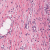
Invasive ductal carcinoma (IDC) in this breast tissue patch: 0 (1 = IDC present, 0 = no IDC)